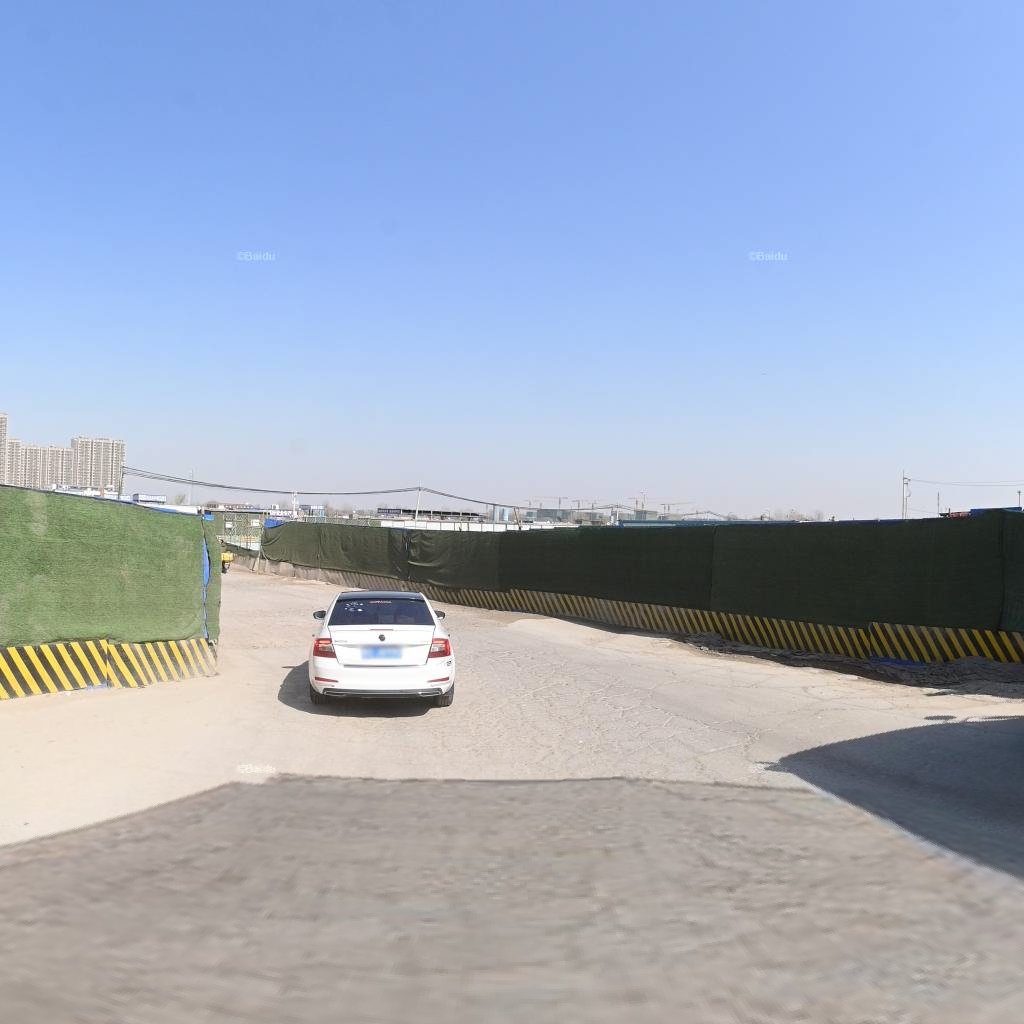
Region: Chaoyang
Road damage annotations: alligator crack